Question: Is there a simple way to know before saving a new document if the new document Balance From, Balance To will overlap with previously saved documents Balance From, Balance To? Thanks

I followed <URL> in sql but want to implement in mongodb.
I tried with 'collection.find({fromprice:{$lt: from}, {to: {$gt: to}}})'
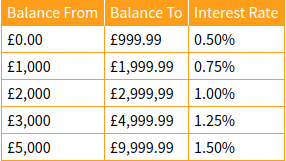
Answer: Tried with below solution it's working fine.
'''
if (PrinceRange.find({from: {$lte: to}, to: {$gte: from}}).count()) {
//your error code
}else {
//do whatever you want to do
}
'''